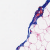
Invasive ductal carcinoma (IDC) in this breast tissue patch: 0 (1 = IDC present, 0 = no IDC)